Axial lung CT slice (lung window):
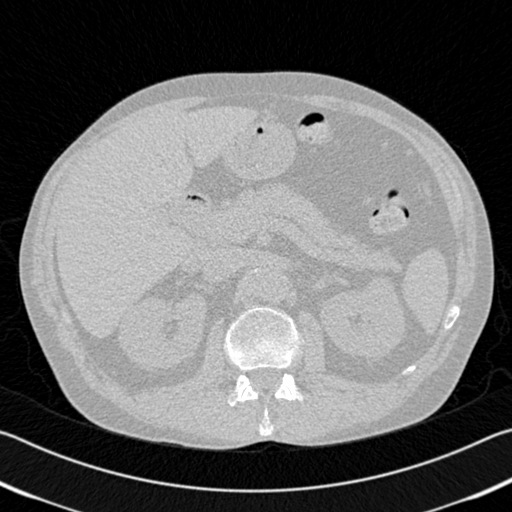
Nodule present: no